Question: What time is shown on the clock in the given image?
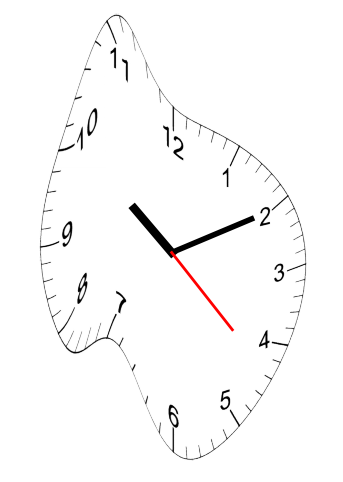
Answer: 10:10:22